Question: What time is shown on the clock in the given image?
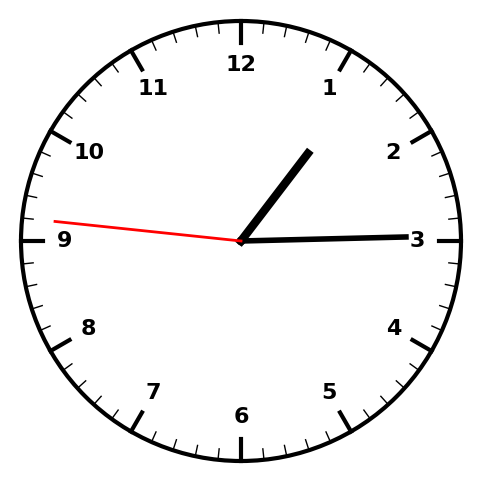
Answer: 01:14:46